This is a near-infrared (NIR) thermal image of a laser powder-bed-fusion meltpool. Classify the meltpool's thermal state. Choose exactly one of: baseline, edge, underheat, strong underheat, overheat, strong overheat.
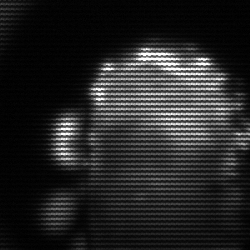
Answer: baseline